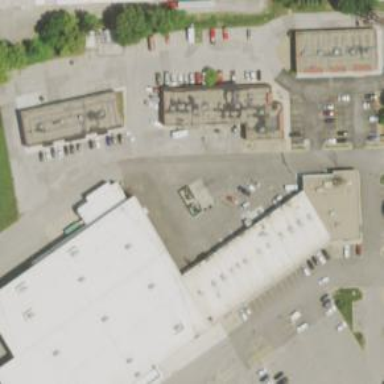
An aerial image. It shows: Retail building.